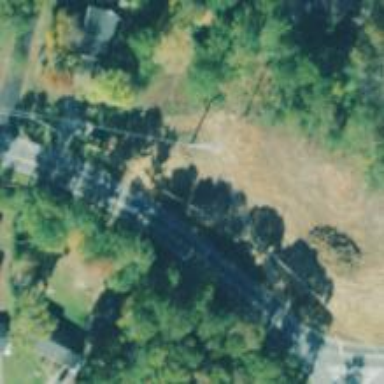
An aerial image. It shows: Tertiary road.